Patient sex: F
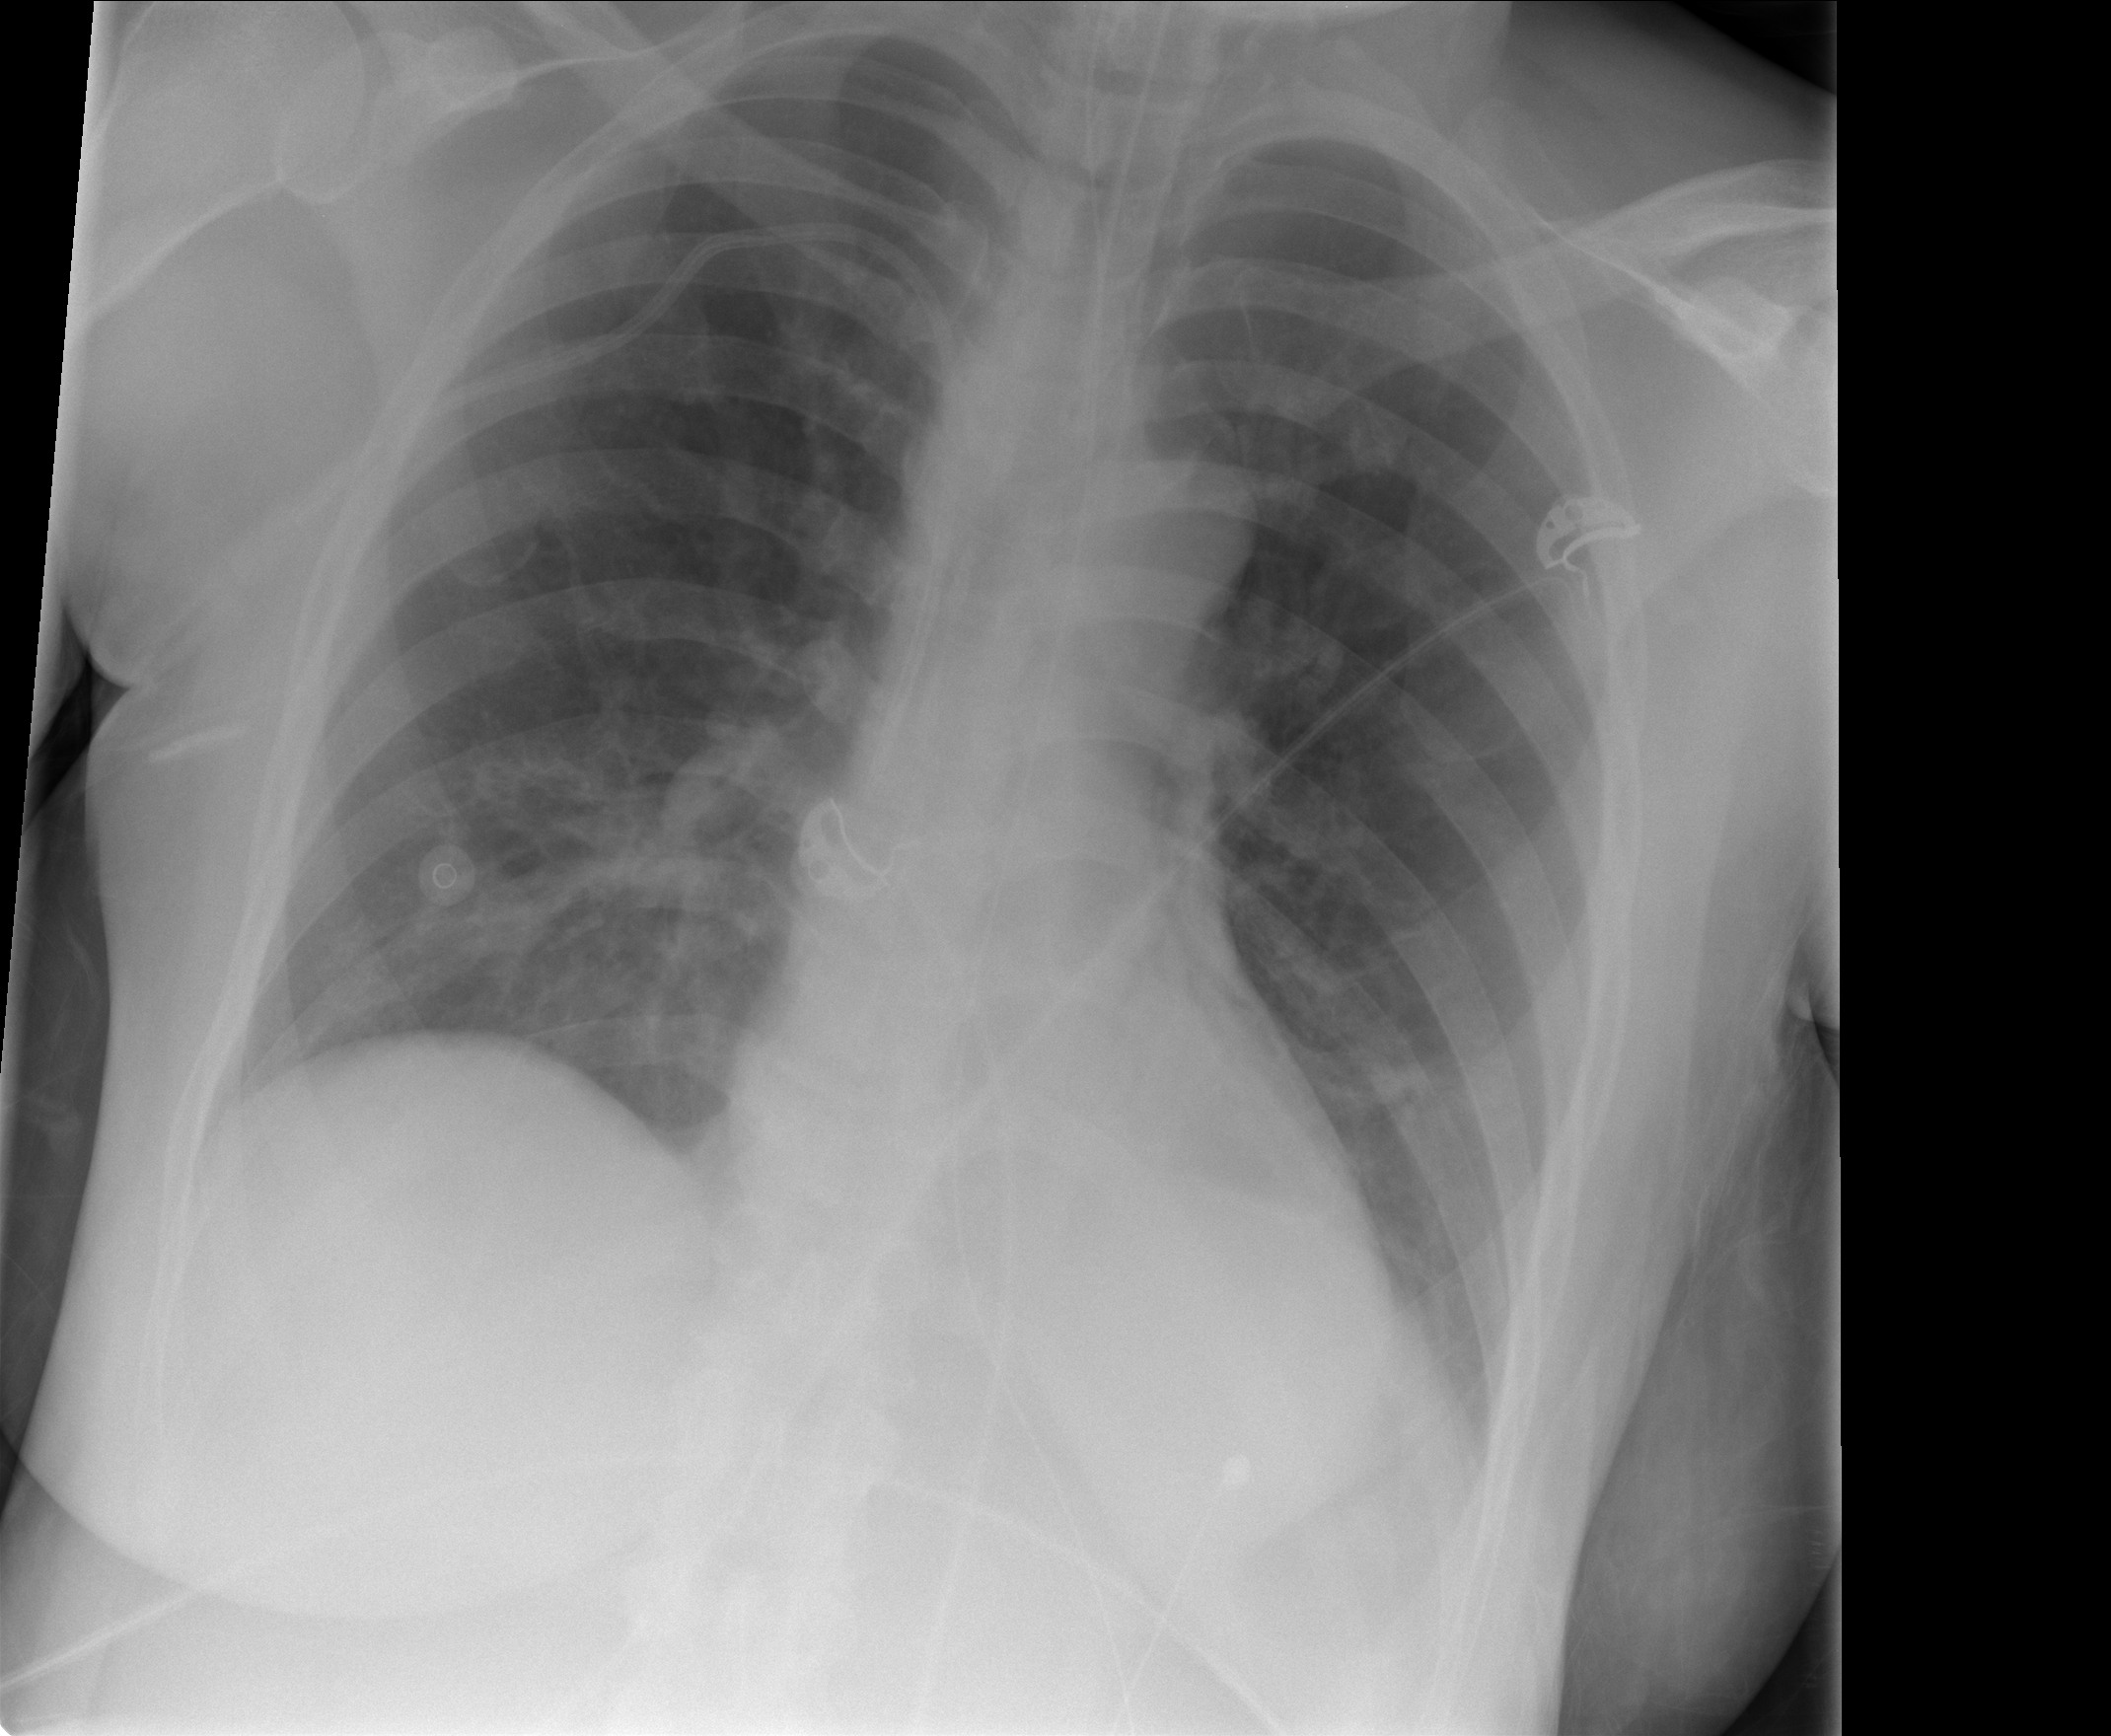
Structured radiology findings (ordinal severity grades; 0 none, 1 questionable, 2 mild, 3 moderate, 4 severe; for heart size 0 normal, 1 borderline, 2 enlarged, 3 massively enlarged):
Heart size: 0
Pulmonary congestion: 0
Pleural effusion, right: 0
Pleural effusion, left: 0
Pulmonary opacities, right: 1
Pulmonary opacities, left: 0
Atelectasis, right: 0
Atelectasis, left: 0